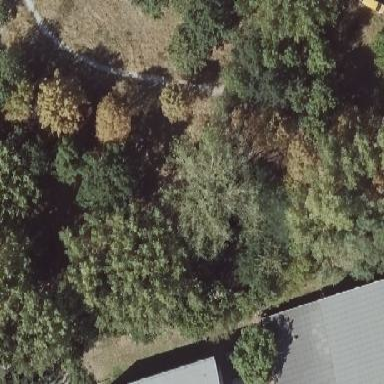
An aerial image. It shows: Mixed woodland with various types of leaves.